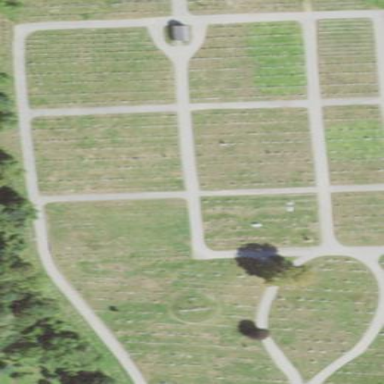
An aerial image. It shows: Cemetery.